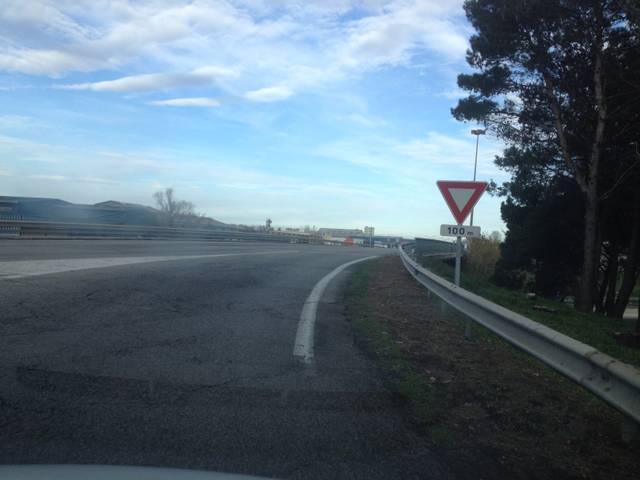
Region: France
Coordinates: 43.972, 4.858